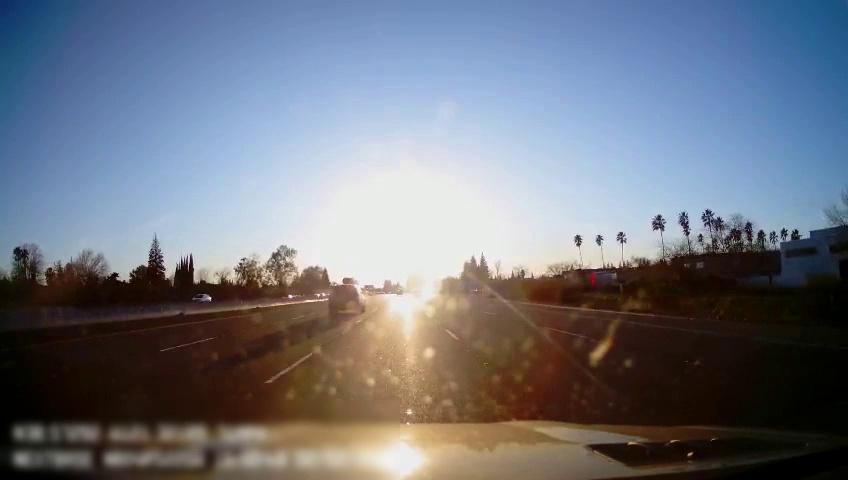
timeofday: Day
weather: Sunny
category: Drivable Space
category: Vehicles | Car
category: Vehicles | Car
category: Vehicles | SUV
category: Lanes | Alternate Lane
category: Lanes | Alternate Lane
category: Lanes | Current Lane
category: Lanes | Current Lane
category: Lanes | Alternate Lane
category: Lanes | Alternate Lane